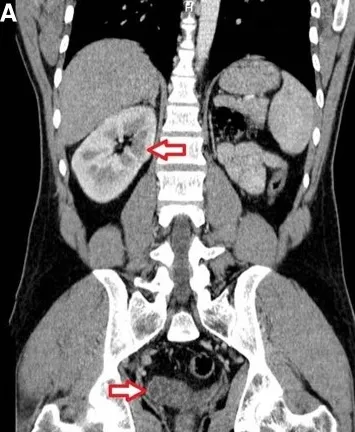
(A) Prominent verumontanum at prostatic urethra on rigid endoscopic examination (underlying EDO).
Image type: radiology (ct)